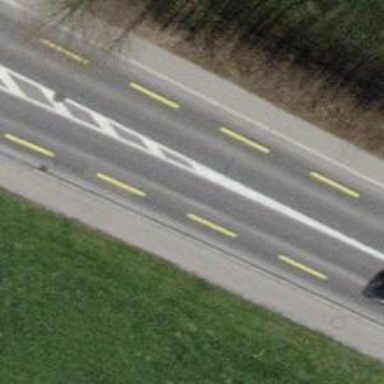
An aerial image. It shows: Primary highway with asphalt surface. There are sidewalks on both sides and separate soft lane for cycling.